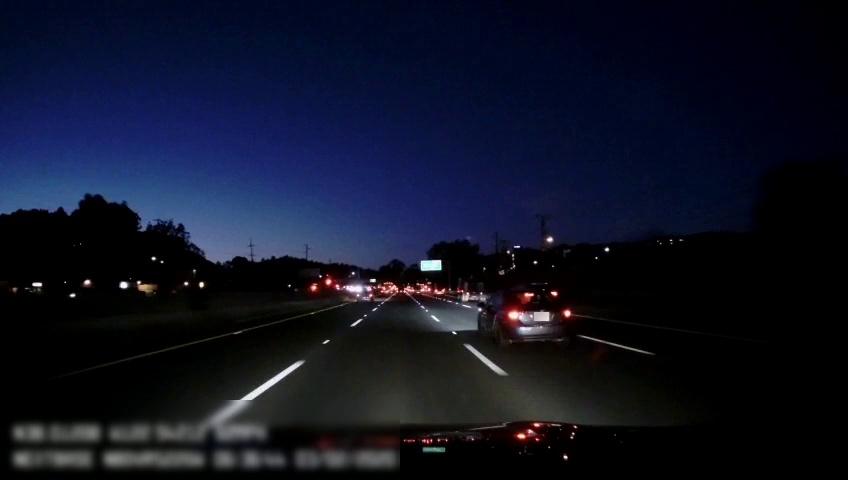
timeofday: Night
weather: Other
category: Drivable Space
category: Vehicles | Car
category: Vehicles | Other LV
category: Vehicles | SUV
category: Vehicles | Car
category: Lanes | Alternate Lane
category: Lanes | Current Lane
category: Lanes | Current Lane
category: Lanes | Alternate Lane
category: Lanes | Alternate Lane
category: Traffic | Signs